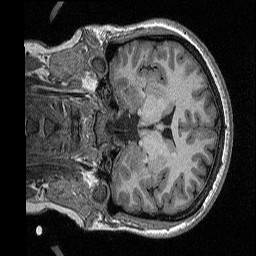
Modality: T1w
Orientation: coronal
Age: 31
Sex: female
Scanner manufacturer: siemens
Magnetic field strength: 3 T
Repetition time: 2.3 s
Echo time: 0.00298 s